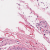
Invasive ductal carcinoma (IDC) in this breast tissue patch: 0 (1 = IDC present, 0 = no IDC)